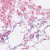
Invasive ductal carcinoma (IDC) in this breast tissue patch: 0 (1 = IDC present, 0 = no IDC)